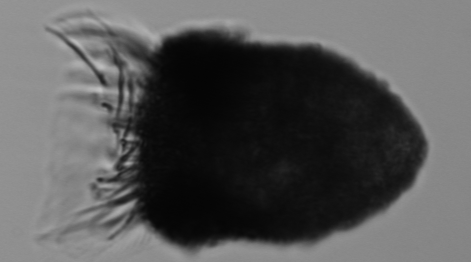
Label: Stenosemella_morphotype1